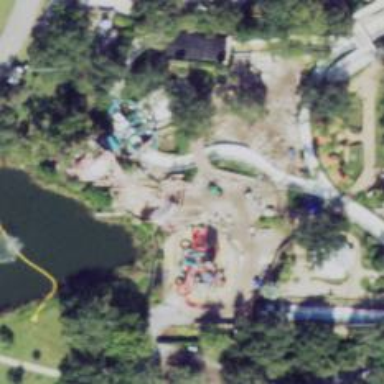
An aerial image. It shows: Water slide attraction.